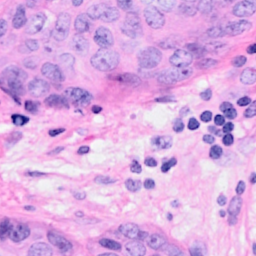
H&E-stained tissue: Breast